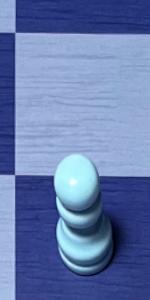
Label: Pawn_White